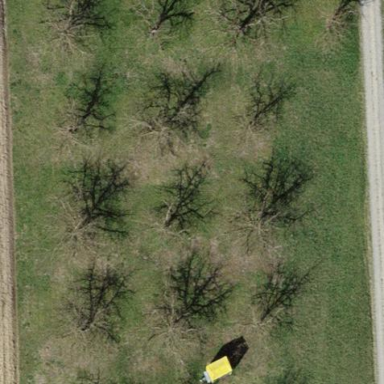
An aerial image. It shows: Orchard.